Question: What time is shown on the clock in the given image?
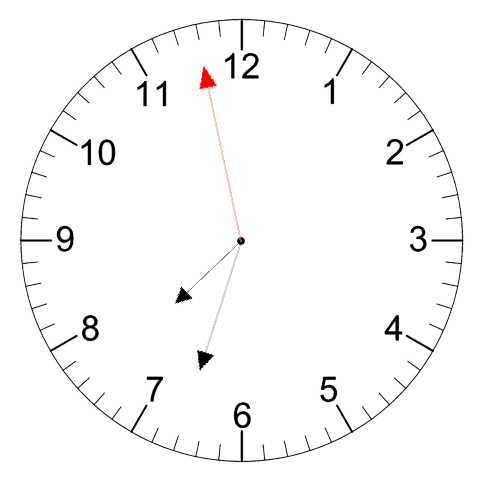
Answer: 07:32:58